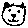
Label: cat